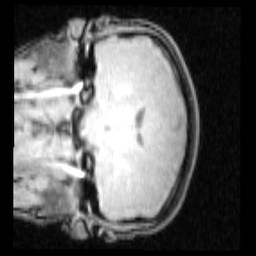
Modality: PDw
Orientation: coronal
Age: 22
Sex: male
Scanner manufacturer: siemens
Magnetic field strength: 3 T
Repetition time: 0.25 s
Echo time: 0.00103 s